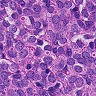
Metastatic tissue present: yes